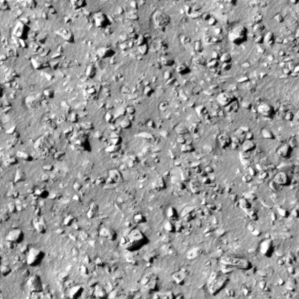
Label: non_frost